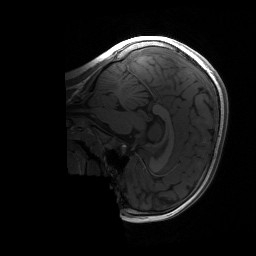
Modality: T1w
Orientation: sagittal
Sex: female
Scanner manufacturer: siemens
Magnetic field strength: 3 T
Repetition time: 1.9 s
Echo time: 0.00243 s